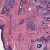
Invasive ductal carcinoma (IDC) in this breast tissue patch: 1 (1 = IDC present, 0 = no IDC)